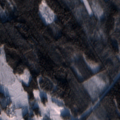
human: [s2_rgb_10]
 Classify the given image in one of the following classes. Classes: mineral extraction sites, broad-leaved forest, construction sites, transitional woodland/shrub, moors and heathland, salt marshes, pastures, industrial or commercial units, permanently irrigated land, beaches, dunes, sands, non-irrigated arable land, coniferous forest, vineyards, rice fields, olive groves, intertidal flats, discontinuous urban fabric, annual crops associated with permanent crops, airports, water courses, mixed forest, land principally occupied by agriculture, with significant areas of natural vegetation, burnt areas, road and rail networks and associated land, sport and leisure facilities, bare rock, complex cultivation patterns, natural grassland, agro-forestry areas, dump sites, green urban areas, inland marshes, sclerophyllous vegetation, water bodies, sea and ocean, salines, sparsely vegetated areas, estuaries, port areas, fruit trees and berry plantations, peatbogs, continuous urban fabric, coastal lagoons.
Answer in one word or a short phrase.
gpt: land principally occupied by agriculture, with significant areas of natural vegetation, coniferous forest, mixed forest